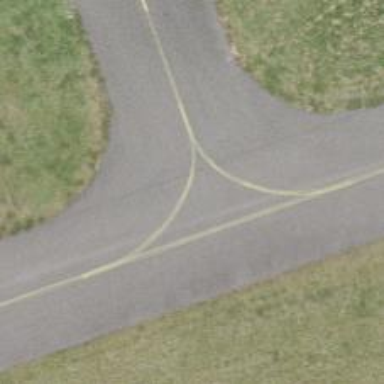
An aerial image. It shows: Image of taxiway at airport.